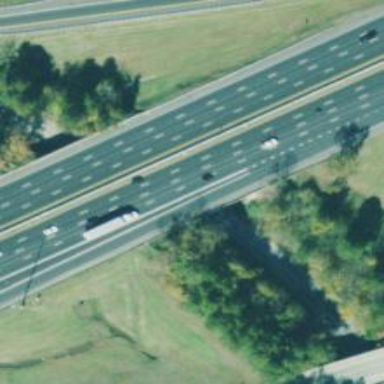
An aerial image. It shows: Bridge over motorway.